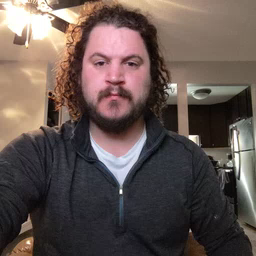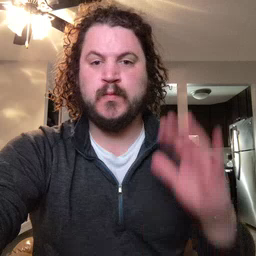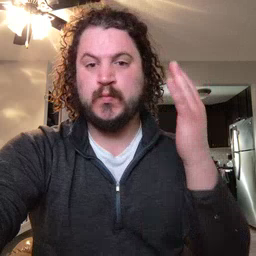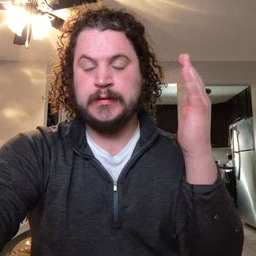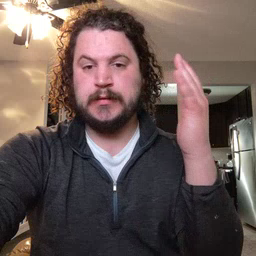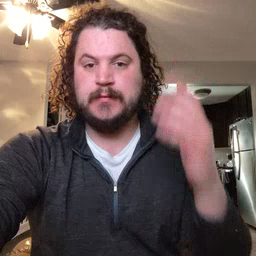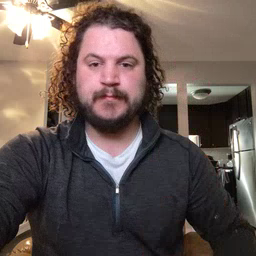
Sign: tree